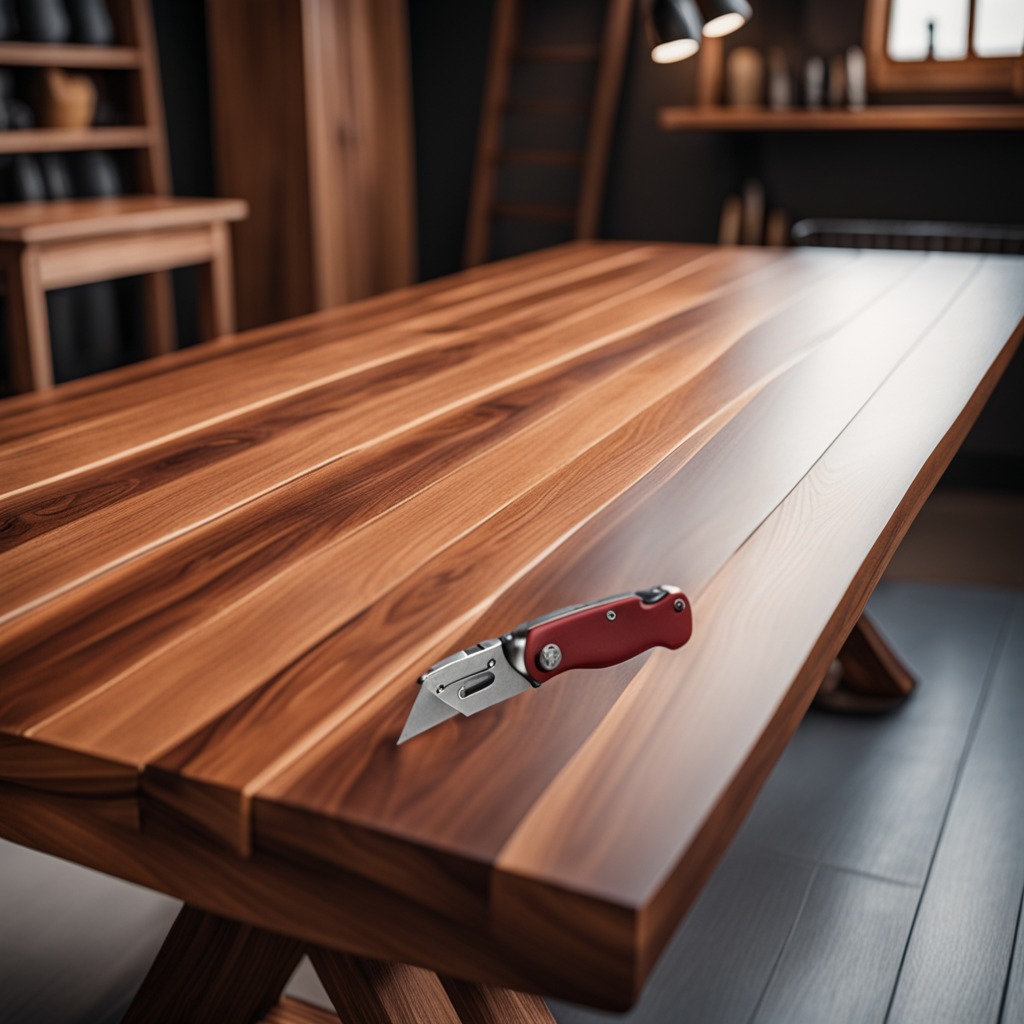
A utility knife lying on a wooden table in a carpentry studio